Question: i've have something like this:
.
I need to concatenate and convert the 'DATA' and 'ORA' fields into one because I'll insert those in another table with just one field.
My problem is to convert them 'cause I've not found any format good for making it.
Also the customer uses "Italian month" like in the photo... Apr it's "Aprile" (April)
Does someone have a possible solution?
I can't actually modify the format of the two fields unfortunately.
the table fields are , the point is i need to make an insert into another table where the "date" field is in datetime format, and the year it's supposed to be always the current one
i create and drop this small table every time, and data is brought in by a bulk insert from a .csv
i'm sorry but i'ts my first question =)...btw the output should be like this <URL> with the "DATA" in datetime format
DDL:
create table notaiTESTCSV(
NUMERO_FINANZIAMENTO varchar(MAX),
DATA varchar(MAX),
ORA varchar(MAX),
)
this is how i take data from csv:
bulk insert notaiTESTCSV from 'path\SPEDIZIONE NOTAI.csv' with
(firstrow = 2,fieldterminator = ';', rowterminator ='
')
The customer uses "Italian month" like in the photo
PS: sorry for my bad English it's not my first language
Thank you in advance!
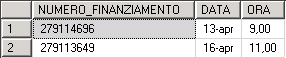
Answer: SQL Server is remarkably robust in the ways it can manage datetime data. This gets ugly by the end, so I tried to break it down some to show what it's doing in steps.
Here's what each piece does by itself:
'''
DECLARE @data varchar(100) = '19-apr',
@ora varchar(100) = '9,00',
@dt datetime,
@tm datetime;
--The date component
SET @data = CONCAT(@data,'-',CAST(YEAR(GETDATE()) AS VARCHAR(4)));
SET @dt = CAST(@data as DATETIME);
--The time component
SET @ora = CONCAT(REPLACE(@ora,',',':'),':00');
SET @tm = CAST(@ora as DATETIME);
'''
Then a little help from our friends, showing that math works:
<URL>
'''
SELECT @dt + @tm AS [MathWorks];
'''
Results:
'''
+-------------------------+
| MathWorks |
+-------------------------+
| 2018-04-19 09:00:00.000 |
+-------------------------+
'''
Bringing it all into one statement
'''
DECLARE @data varchar(100) = '19-apr',
@ora varchar(100) = '9,00';
SELECT CAST(CONCAT(@data,'-',CAST(YEAR(GETDATE()) AS VARCHAR(4))) as DATETIME)
+
CAST(CONCAT(REPLACE(@ora,',',':'),':00') as DATETIME) AS [CombinedDateTime]
'''
Results:
'''
+-------------------------+
| CombinedDateTime |
+-------------------------+
| 2018-04-19 09:00:00.000 |
+-------------------------+
'''